Question: I have recently delved into creating custom ViewGroups and have encountered a problem I can't figure out.
I have 2 ViewGroups - ViewManager and Article
ViewManager simply lays out an Article below the previous Article (ie like a vertical LinearLayout)
Article arranges several TextViews and an ImageView as you can see in the image. Creating a single Article and adding it to ViewManager works fine and everything shows up but when I add a second Article none of the content of the Article is visible.

So why are none of the TextViews or the ImageView showing up (note the blue bar is drawn with canvas.drawRect() in onDraw()). I have also printed out (via logcat) the the bound values of the child views(ie getLeft()/Top()/Right()/Bottom() in drawChild() and they all seem to look fine
'''
FIRST TextView
FIRST left 5 right 225 top 26 bottom 147
FIRST TextView
FIRST left 5 right 320 top 147 bottom 198
FIRST TextView
FIRST left 5 right 180 top 208 bottom 222
FIRST ImageView
FIRST left 225 right 315 top 34 bottom 129
SECOND TextView
SECOND left 10 right 53 top 238 bottom 257
SECOND TextView
SECOND left 5 right 325 top 257 bottom 349
SECOND TextView
SECOND left 5 right 320 top 349 bottom 400
SECOND TextView
SECOND left 5 right 180 top 410 bottom 424
'''
So does anyone have an idea of what I've done wrong?
the Article onMeasure method
'''
protected void onMeasure(int widthMeasureSpec, int heightMeasureSpec){
int widthSpecMode = MeasureSpec.getMode(widthMeasureSpec);
int widthSpecSize = MeasureSpec.getSize(widthMeasureSpec);
int heightSpecMode = MeasureSpec.getMode(heightMeasureSpec);
int heightSpecSize = MeasureSpec.getSize(heightMeasureSpec);
specWidth = widthSpecSize;
int totalHeight=0;
int width = 0;
if(mImage!=null&&mImage.getParent()!=null){
measureChild(mImage,MeasureSpec.makeMeasureSpec(100, MeasureSpec.AT_MOST), MeasureSpec.makeMeasureSpec(100, MeasureSpec.AT_MOST));
width=widthSpecSize-mImage.getWidth();
imageWidth = mImage.getMeasuredWidth();
}
for(int i = 0;i<this.getChildCount();i++){
final View child = this.getChildAt(i);
//get the width of the available view minus the image width
if(imageWidth > 0)
width =widthSpecSize- imageWidth;
else
width = widthSpecSize;
//measure only the textviews
if(!(child instanceof ImageView)){
measureChild(child, MeasureSpec.makeMeasureSpec(width, MeasureSpec.AT_MOST), heightMeasureSpec);
//calculate total height of the views, used to set the dimension
totalHeight+=child.getMeasuredHeight();
}
}
//if the title height is greater than the image then the snippet
//can stretch to full width
if(mTitle.getMeasuredHeight()>mImage.getMeasuredHeight())
measureChild(mSnippet, MeasureSpec.makeMeasureSpec(widthSpecSize, MeasureSpec.AT_MOST), heightMeasureSpec);
//measure source to make it full width
measureChild(mSource,MeasureSpec.makeMeasureSpec(LayoutParams.WRAP_CONTENT, MeasureSpec.AT_MOST), heightMeasureSpec);
setMeasuredDimension(widthSpecSize, totalHeight);
}
'''
and the onLayout method
'''
protected void onLayout(boolean changed, int left, int top, int right, int bottom) {
int newLeft = left+outerMargin;
int newTop = top+marginTop;
int prevHeight = 0;
if(mEngine!=null){
int height = mEngine.getMeasuredHeight();
int childRight = newLeft+mEngine.getMeasuredWidth();
mEngine.layout(newLeft+marginLeft, newTop+prevHeight+2, childRight+marginLeft, newTop+height+prevHeight+2);
maxRight = Math.max(maxRight, childRight);
prevHeight += height+2;
topBarHeight = mEngine.getMeasuredHeight()+(marginLeft*2);
maxBottom = Math.max(maxBottom, mEngine.getBottom());
}
if(mTitle!=null){
int height = mTitle.getMeasuredHeight();
int childRight = newLeft+mTitle.getMeasuredWidth();
mTitle.layout(newLeft, newTop+prevHeight, childRight, newTop+height+prevHeight);
maxRight = Math.max(maxRight, childRight);
prevHeight += height;
maxBottom = Math.max(maxBottom, mTitle.getBottom());
}
if(mSnippet!=null){
int height = mSnippet.getMeasuredHeight();
int childRight = newLeft+mSnippet.getMeasuredWidth();
mSnippet.layout(newLeft, newTop+prevHeight, right, newTop+height+prevHeight);
maxRight = Math.max(maxRight, childRight);
prevHeight += height;
maxBottom = Math.max(maxBottom, mSnippet.getBottom());
}
if(mSource !=null){
int height = mSource.getMeasuredHeight();
int childRight = newLeft+mSource.getMeasuredWidth();
mSource.layout(newLeft, newTop+prevHeight+(marginTop*2), childRight, newTop+height+prevHeight+(marginTop*2));
maxRight = Math.max(maxRight, childRight);
prevHeight += height;
maxBottom = Math.max(maxBottom, mSource.getBottom());
}
if(mImage!=null){
int height = mImage.getMeasuredHeight();
log("mxW "+maxRight);
int childRight = maxRight+mImage.getMeasuredWidth();
mImage.layout(right-mImage.getMeasuredWidth()+5, newTop+topBarHeight, right-5, height+topBarHeight);
totalWidth = childRight;
maxBottom = Math.max(maxBottom, mImage.getBottom());
}else
totalWidth = maxRight;
}
'''
On a side note is it okay to use LayoutParams.WRAP_CONTENT as a parameter for makeMeasureSpec() like this?
'''
MeasureSpec.makeMeasureSpec(LayoutParams.WRAP_CONTENT, MeasureSpec.AT_MOST)
'''
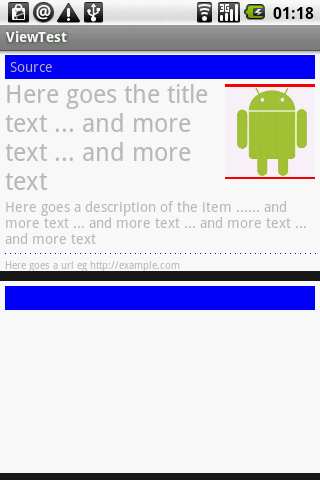
Answer: In 'onLayout', the children should be positioned with respect to their parent. You are adding 'top' (and 'left') to the coordinates of the children. That's not a problem for the first Article because 'top' and 'left' are zero. For the second Article, 'left' is still zero but 'top' is the top of the second article in its ViewManager. Just get rid of 'newTop' and 'newLeft' and use, respectively, 'marginTop' and 'outerMargin' in their place.
Regarding your aside: the first argument to 'makeMeasureSpec' is supposed to be a dimension. By using WRAP_CONTENT, you are setting the maximum dimension to -2, which is probably not what you want to do.